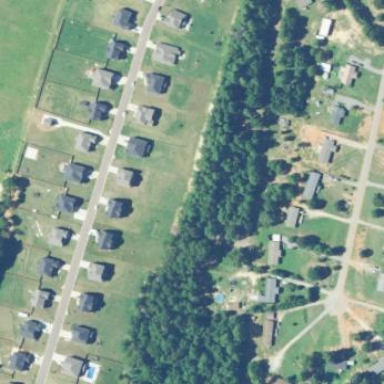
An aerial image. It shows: Residential area within neighborhood.